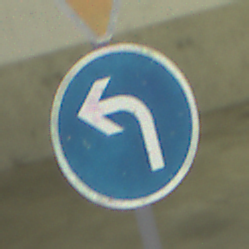
Verkehrszeichen: VorgeschriebeneFahrtrichtungLinks
Zusatzzeichen oben: VorfahrtGewaehren
Umgebung: Indoor, Special
Tageszeit: NotSpecified
Wetter: NotSpecified
Licht: Artificial
Jahreszeit: NotSpecified
Kontrast: HighContrast